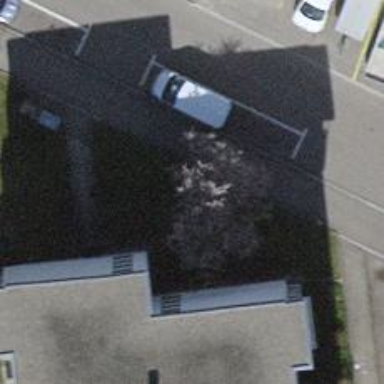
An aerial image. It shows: Urban tree adds touch of nature to the surroundings.